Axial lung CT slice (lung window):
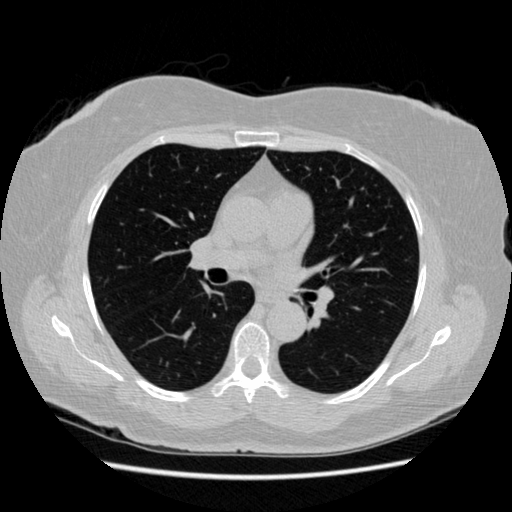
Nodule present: no